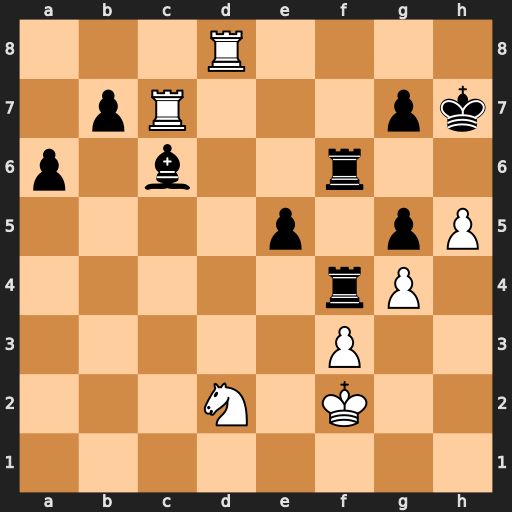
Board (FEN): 3R4/1pR3pk/p1b2r2/4p1pP/5rP1/5P2/3N1K2/8
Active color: w
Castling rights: -
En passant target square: -
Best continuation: Rcc8 Rf8 Rxf8 Rxf8 Rxf8